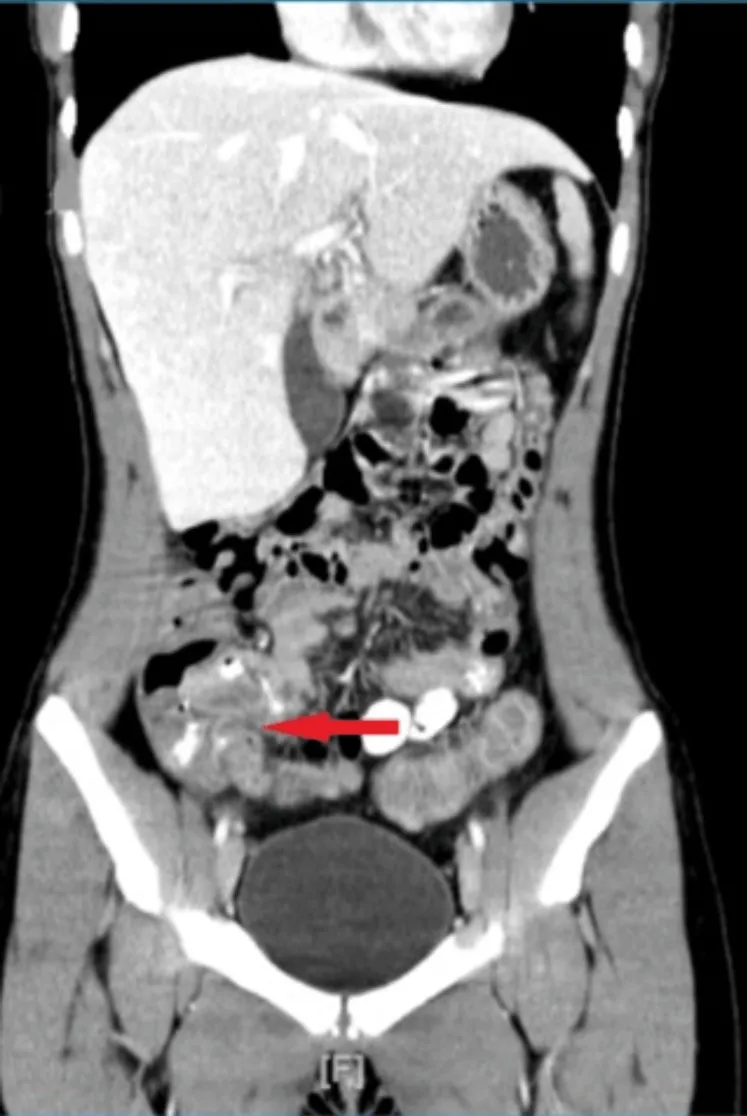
Computer tomography (CT) showing thickening of the terminal ileum (red arrow).
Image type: radiology (ct)